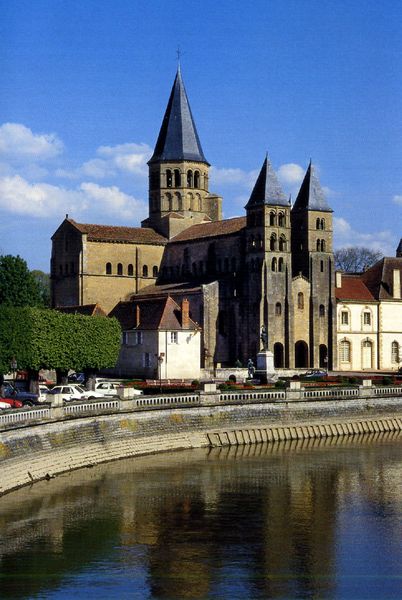
Titel: Prioratskirche in Paray-le-Monial
Standort: Paray-le-Monial (EU - F)
Schlagwörter: blau, himmel, wasser, wolken, bäume, fluss, see, stadt, ufer, braun, strasse, weiss, dach, gebäude, rot, zylinder, kirche, turm, ansicht, bogen, fassade, auto, hafen, promenade, spitz, geländer, foto, kirch, türme, dom, schlicht, portal, kapelle, autos, parken, turmhelm, kirchschiff, prtal